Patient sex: M
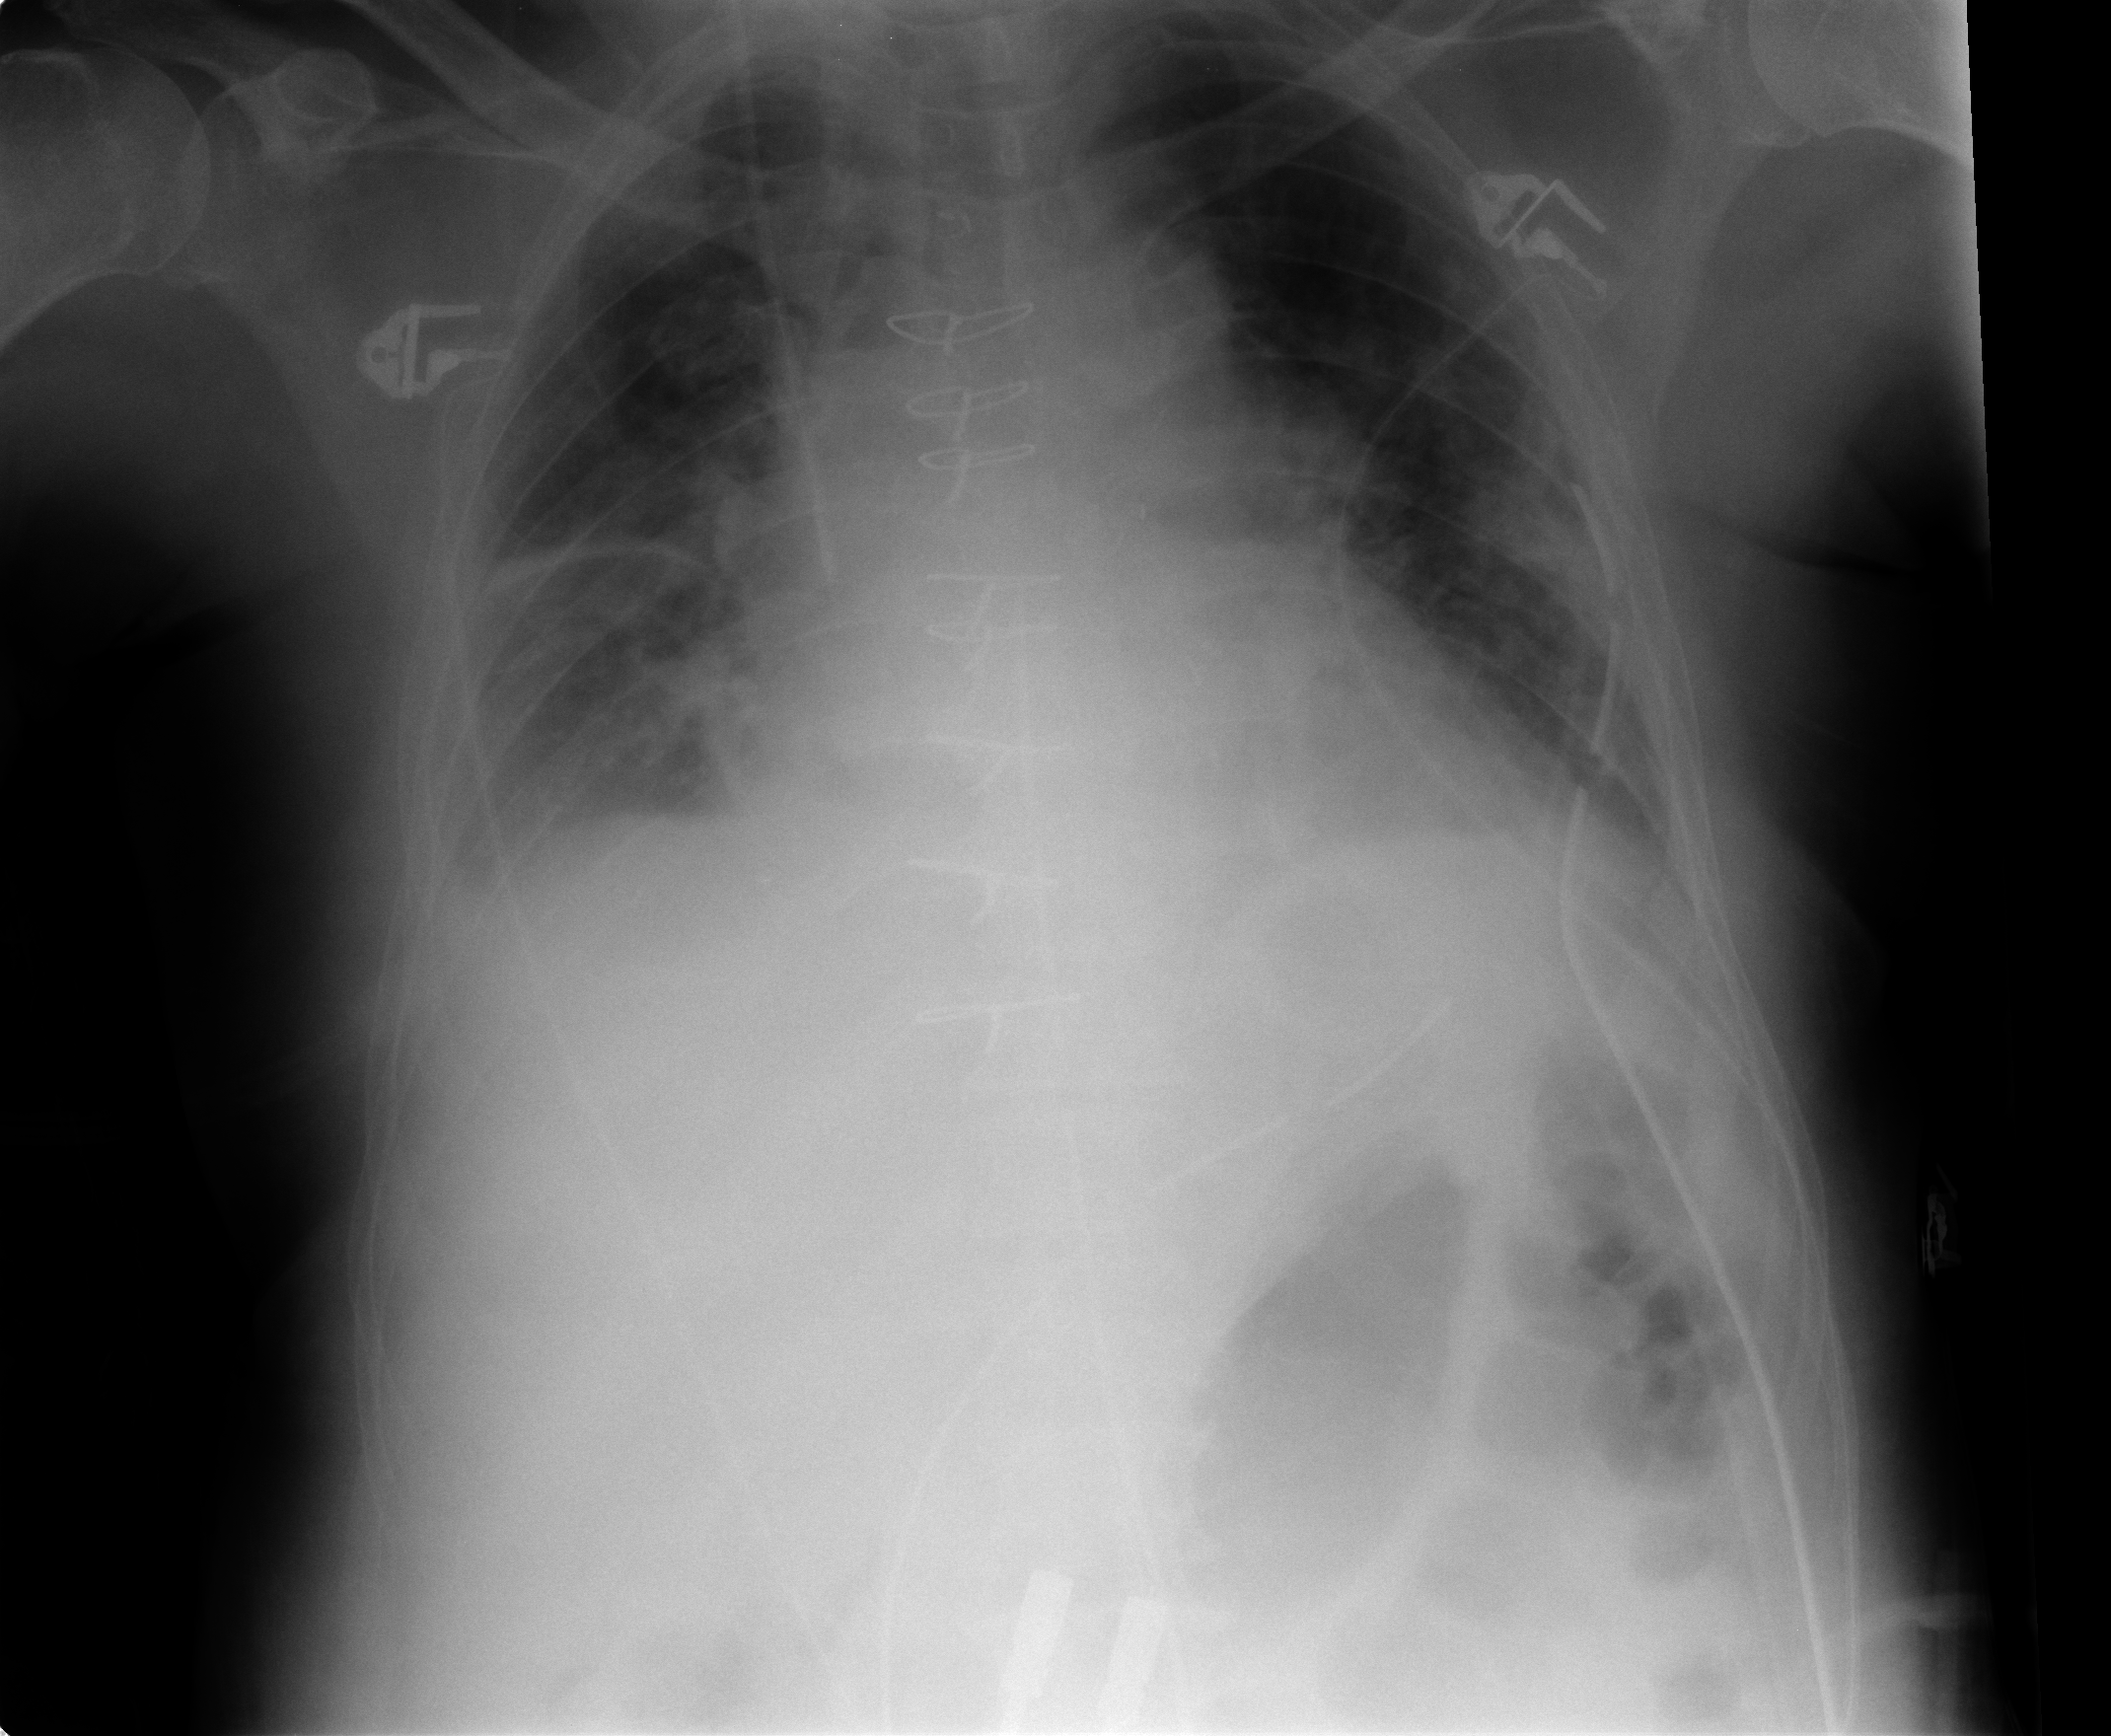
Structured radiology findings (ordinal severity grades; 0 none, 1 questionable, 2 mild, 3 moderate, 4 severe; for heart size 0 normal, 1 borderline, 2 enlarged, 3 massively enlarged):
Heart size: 0
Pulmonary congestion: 2
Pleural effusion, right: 2
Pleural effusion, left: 0
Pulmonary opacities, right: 0
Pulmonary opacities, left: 0
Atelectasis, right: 2
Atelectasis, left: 2